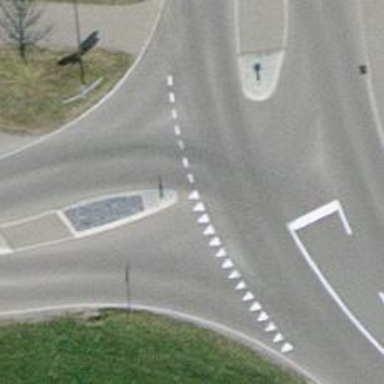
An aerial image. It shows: Road with "give way" sign.